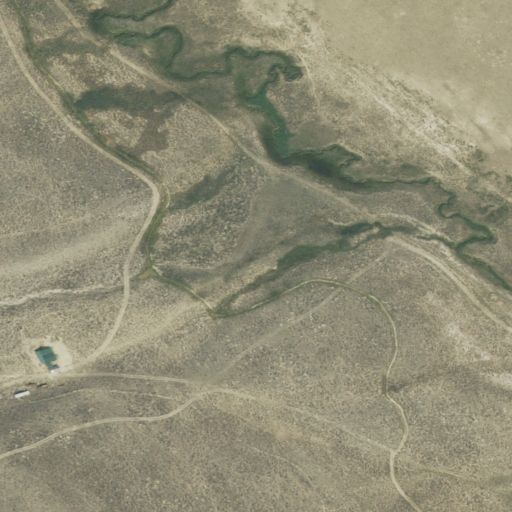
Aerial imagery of valley in Montana named Carr Canyon containing shrub and grassland